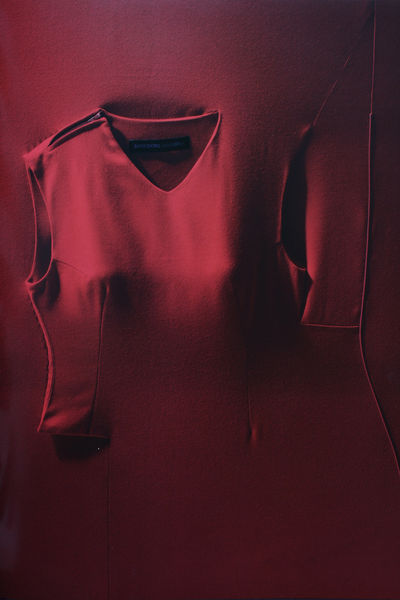
Titel: Kleid
Künstler: Shinichiro Arakawa
Standort: Kyoto (Japan)
Institution: Kyoto Costume Institute
Schlagwörter: brust, busen, kleid, rot, hals, stoff, relief, naht, collage, entwurf, konstruktion, riß, schlitz, v ausschnitt, frauenkleid